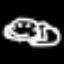
Label: frog